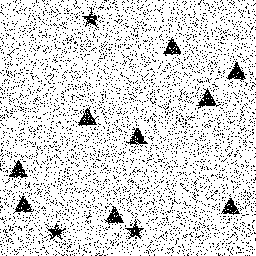
Squares: 0
Triangles: 9
Stars: 3
Total shapes: 12